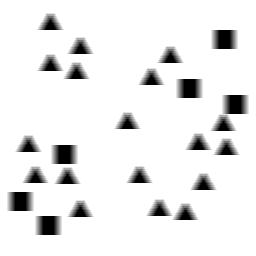
Squares: 6
Triangles: 18
Stars: 0
Total shapes: 24